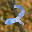
Label: 2